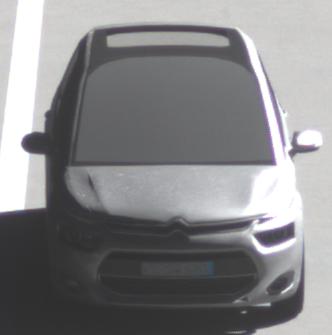
Make: Citroen
Model: Grand C4 Picasso VTi 120
Detailed model: Grand C4 Picasso (II)
Model produced from: 2013/10
Model produced until: 2015/02
Doors: 5
Color: white
Road condition: dry road
Daytime: morning or afternoon
Contrast: high contrast